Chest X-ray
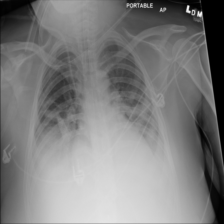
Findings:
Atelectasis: positive
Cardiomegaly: negative
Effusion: positive
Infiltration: negative
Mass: negative
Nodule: negative
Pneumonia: negative
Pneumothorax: negative
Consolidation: negative
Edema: negative
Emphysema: negative
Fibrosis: negative
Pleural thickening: negative
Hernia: negative